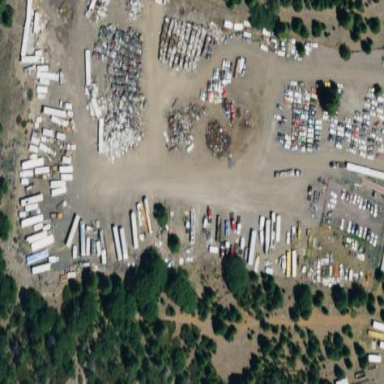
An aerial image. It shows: Scrap yard situated in industrial area.